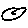
Label: moon